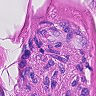
Metastatic tissue present: yes